Question: Question :

My Code :
'''
<html\>
Enter the number of rows:
<?php
if($_POST)
{
$row = $_POST['row'];
if(!is_numeric($row))
{
echo "Make sure you enter a NUMBER";
return;
}
else
{
for($row=0;$row<=1;$row++){
for($j=0;$j<=$row;$j++){ echo "#"; } echo ""; }}}?>
'''
The problem is it's showing only two rows
I expected as shown in the photo
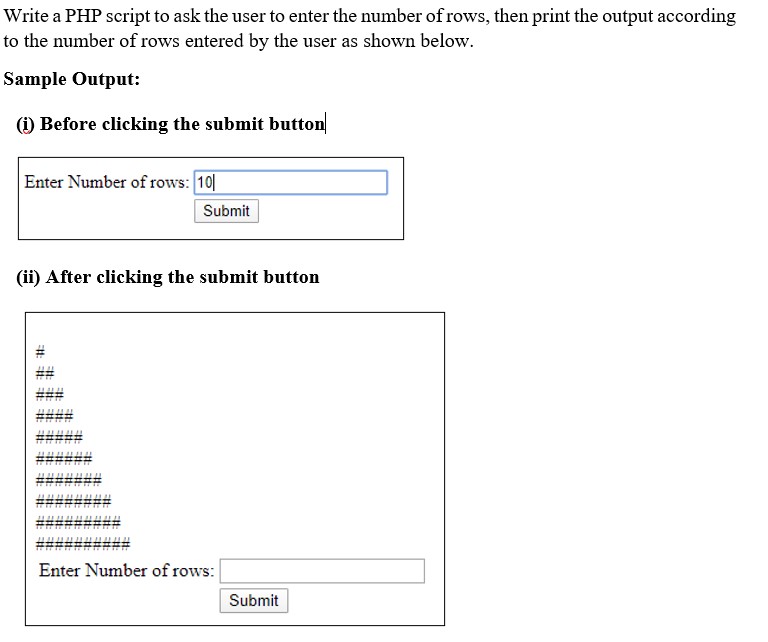
Answer: '''
$row = 10;
for($i=0;$i<=$row;$i++){
for($j=0;$j<=$i;$j++){ echo "#"; } echo "<br>"; }
'''